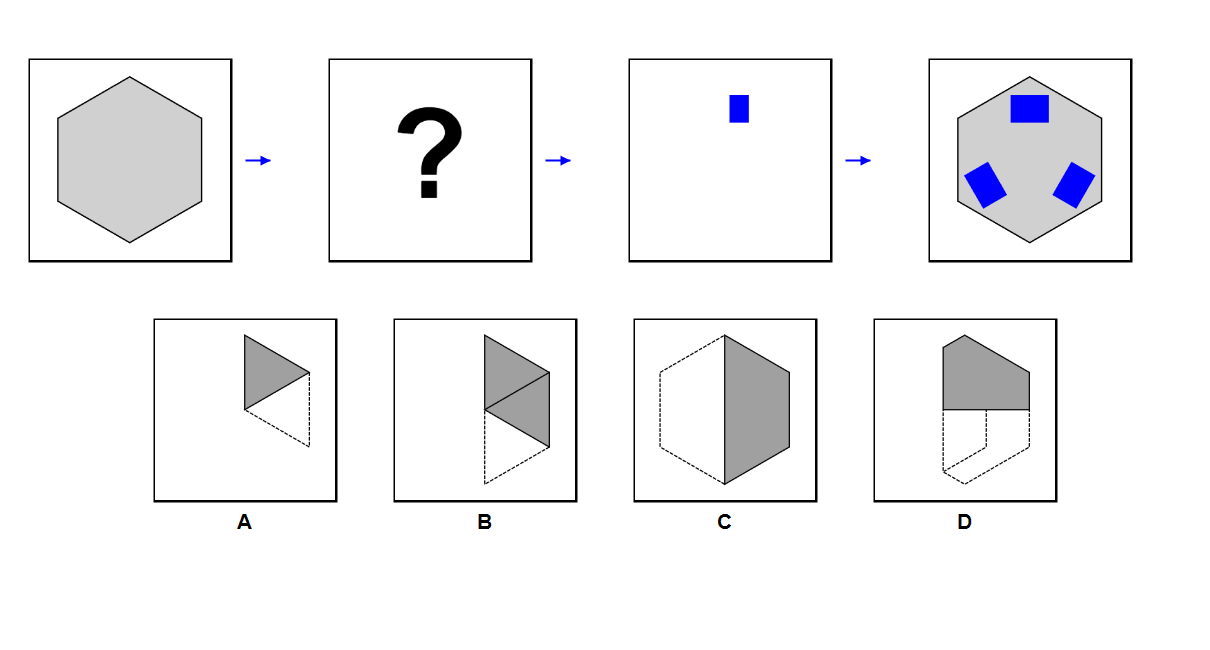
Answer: D